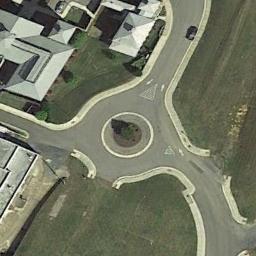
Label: roundabout